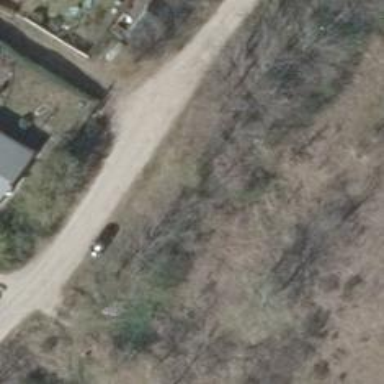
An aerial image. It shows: Gravel driveway for service vehicles.